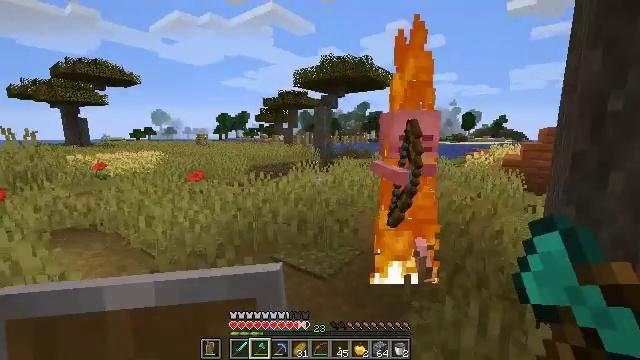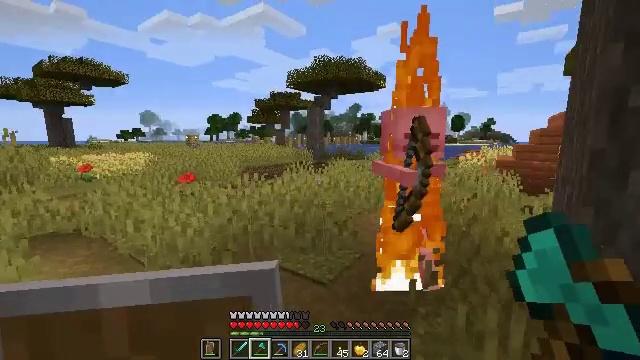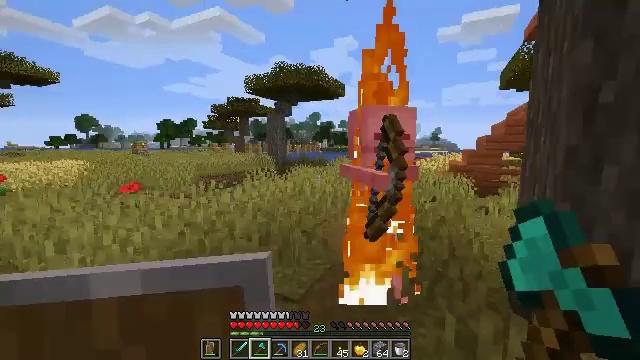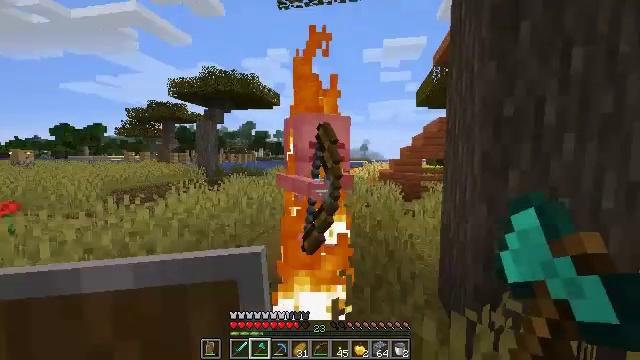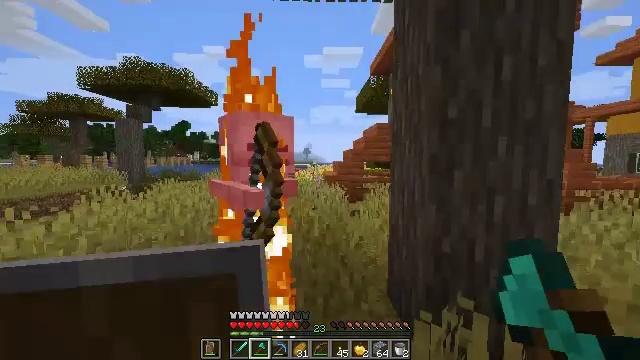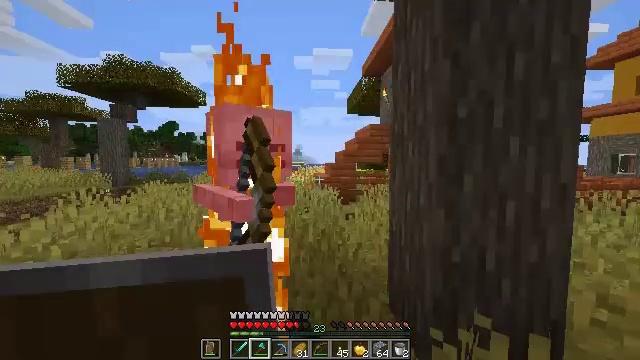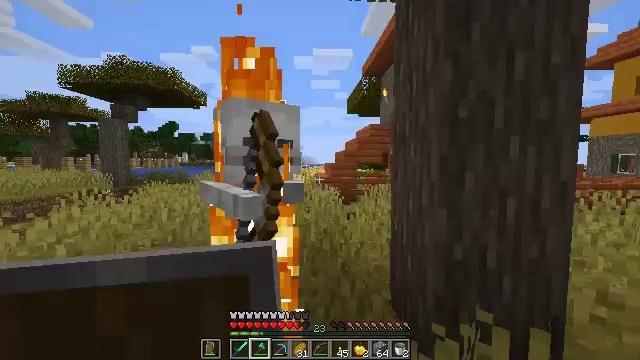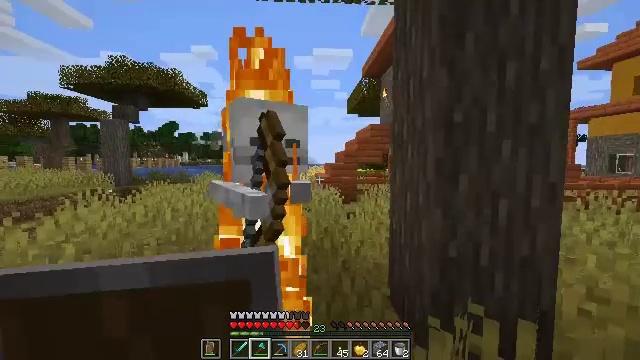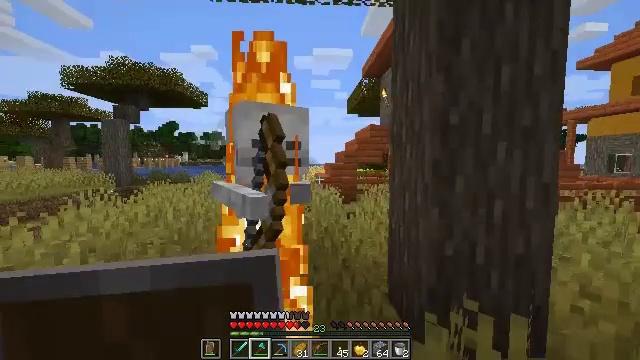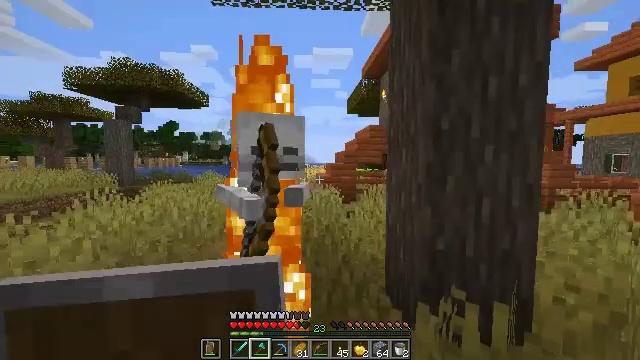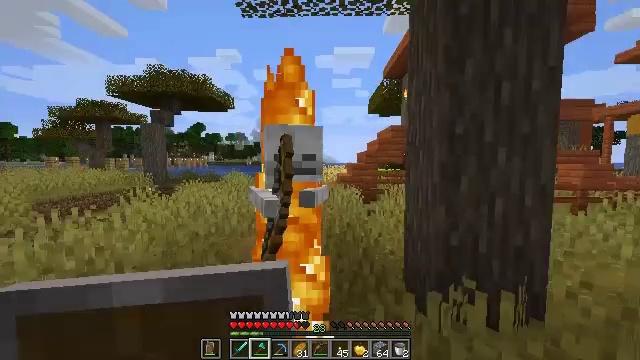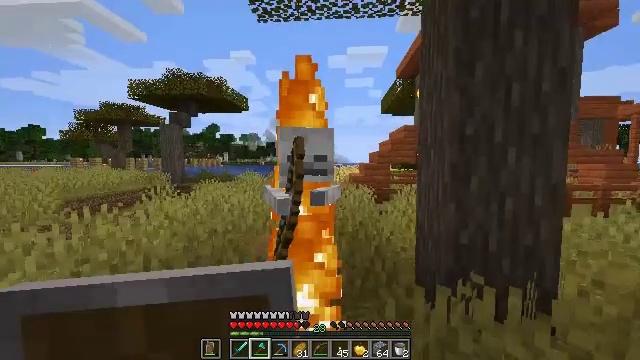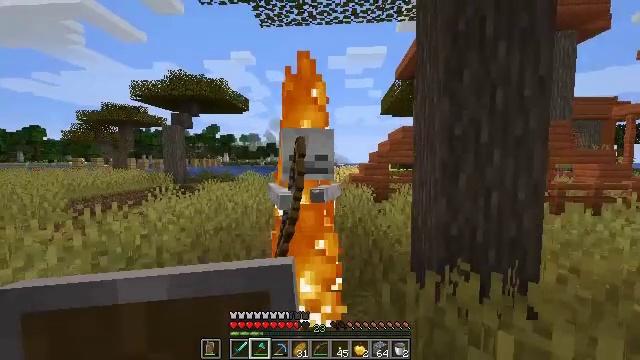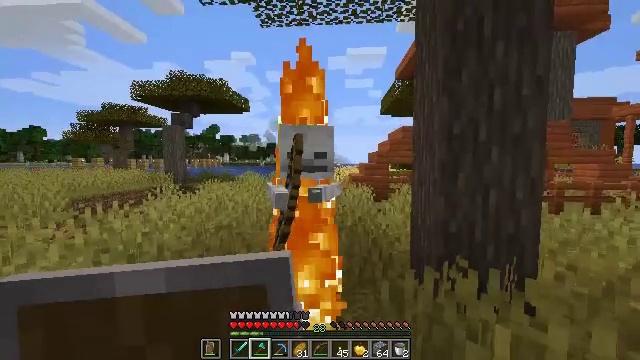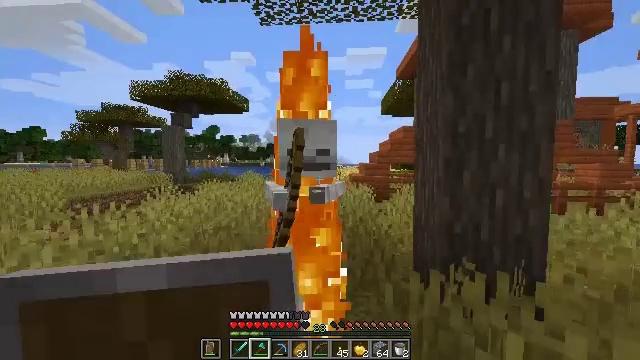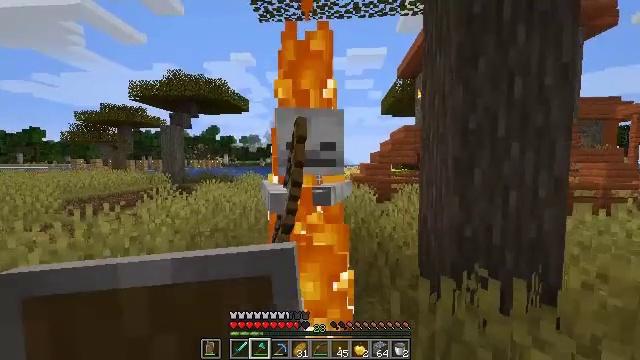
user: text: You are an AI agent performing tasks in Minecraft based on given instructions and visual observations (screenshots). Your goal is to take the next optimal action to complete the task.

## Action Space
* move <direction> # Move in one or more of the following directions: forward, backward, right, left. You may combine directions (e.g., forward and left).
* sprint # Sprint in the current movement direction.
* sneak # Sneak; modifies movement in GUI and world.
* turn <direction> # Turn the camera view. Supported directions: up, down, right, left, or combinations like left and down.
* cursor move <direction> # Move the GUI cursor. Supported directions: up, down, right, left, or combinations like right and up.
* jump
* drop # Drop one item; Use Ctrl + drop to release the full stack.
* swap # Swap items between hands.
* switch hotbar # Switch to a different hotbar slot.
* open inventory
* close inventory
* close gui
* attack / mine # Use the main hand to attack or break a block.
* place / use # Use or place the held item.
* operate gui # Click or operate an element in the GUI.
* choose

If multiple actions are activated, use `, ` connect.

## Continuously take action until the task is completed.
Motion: motion action
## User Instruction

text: Hunt the skeleton.
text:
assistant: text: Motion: move forward, turn right
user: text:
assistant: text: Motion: move forward, turn right and up
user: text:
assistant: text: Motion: move forward, turn right and up
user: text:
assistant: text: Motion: move forward, turn right, attack / mine
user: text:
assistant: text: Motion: turn right, attack / mine
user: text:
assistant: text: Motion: move back, attack / mine
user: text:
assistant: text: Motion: move back, attack / mine
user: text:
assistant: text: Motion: move back
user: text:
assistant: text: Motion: move back
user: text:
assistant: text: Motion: move back, turn left
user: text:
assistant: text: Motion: move back, turn left
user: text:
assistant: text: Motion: no_op
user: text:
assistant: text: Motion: move forward
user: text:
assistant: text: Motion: move forward
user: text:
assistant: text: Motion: move forward
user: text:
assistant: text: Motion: move forward, turn left
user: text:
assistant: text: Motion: move forward, turn left
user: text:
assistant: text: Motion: move forward, turn left and down, attack / mine
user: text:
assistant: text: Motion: attack / mine
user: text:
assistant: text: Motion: move back, attack / mine
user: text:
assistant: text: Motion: move back, turn right
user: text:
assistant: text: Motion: move back
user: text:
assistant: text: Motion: no_op